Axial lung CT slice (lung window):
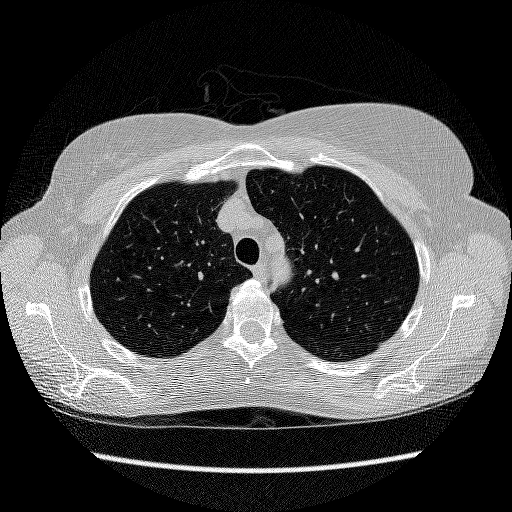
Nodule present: no